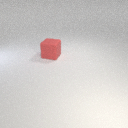
large red rubber cube